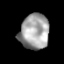
Tissue: prostate
Cell type: Epithelial cells
Senescence score: 0.3315
Nuclear area (px): 1011
Mean DAPI intensity: 162.45